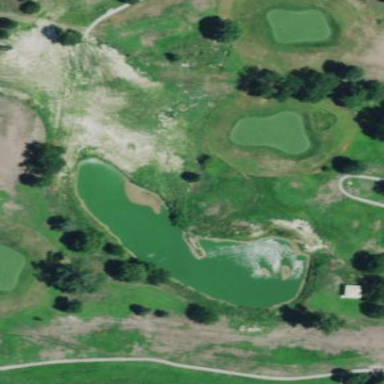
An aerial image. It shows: Water hazard on golf course. The hazard is natural water feature.